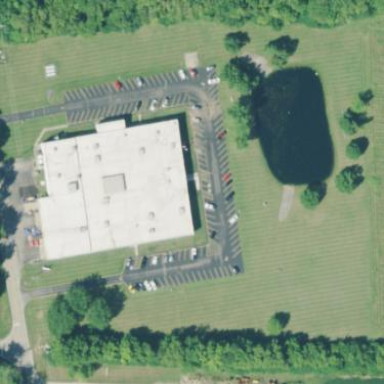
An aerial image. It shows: Building.